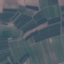
Land use / land cover: PermanentCrop